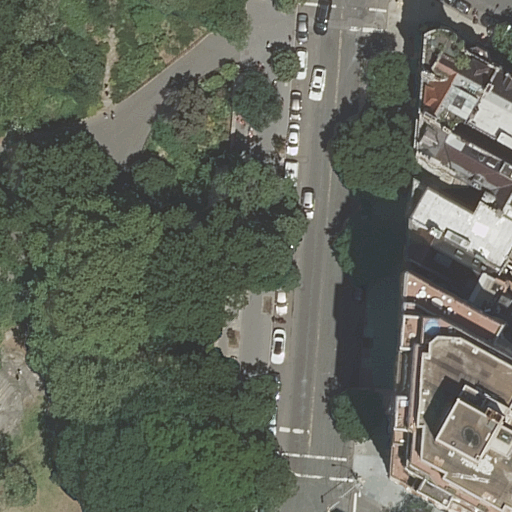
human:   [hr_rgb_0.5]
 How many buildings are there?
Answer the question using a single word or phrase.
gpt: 6

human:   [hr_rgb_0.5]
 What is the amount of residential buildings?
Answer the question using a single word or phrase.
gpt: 6

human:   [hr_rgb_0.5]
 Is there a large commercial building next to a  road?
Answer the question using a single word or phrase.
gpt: no

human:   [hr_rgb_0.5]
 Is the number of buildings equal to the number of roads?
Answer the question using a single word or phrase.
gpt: no

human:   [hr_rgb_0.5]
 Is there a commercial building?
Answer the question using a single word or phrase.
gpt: no

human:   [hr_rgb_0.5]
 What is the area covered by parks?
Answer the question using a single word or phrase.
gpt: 434m2

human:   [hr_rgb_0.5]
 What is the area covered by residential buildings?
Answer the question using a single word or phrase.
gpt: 919m2

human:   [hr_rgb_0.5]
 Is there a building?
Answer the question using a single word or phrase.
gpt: yes

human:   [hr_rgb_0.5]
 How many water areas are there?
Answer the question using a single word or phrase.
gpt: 0

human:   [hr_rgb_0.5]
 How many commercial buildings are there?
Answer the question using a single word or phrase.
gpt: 0

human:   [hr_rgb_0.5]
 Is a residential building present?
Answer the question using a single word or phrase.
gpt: yes

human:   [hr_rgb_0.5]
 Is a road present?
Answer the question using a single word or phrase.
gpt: yes

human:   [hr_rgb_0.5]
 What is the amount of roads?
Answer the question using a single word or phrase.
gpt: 3

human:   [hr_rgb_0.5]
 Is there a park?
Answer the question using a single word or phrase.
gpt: yes

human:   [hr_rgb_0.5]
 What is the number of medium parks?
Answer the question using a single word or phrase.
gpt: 1

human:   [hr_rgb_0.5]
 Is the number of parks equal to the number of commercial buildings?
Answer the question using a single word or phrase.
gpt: no

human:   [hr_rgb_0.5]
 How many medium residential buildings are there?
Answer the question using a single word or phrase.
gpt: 4

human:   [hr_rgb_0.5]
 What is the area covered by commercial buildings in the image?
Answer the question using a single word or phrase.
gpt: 0m2

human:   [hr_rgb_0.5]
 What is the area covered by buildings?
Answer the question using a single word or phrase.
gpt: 919m2

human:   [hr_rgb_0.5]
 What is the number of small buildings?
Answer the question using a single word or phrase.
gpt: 2

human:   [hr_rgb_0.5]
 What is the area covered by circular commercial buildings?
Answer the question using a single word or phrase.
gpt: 0m2

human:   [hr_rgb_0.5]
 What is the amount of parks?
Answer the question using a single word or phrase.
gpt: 1

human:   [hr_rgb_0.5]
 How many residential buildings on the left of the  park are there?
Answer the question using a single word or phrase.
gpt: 6

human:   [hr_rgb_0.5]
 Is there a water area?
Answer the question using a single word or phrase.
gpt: no

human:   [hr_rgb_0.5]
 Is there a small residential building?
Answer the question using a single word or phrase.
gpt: yes

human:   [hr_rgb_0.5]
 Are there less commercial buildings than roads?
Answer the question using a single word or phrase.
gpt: yes

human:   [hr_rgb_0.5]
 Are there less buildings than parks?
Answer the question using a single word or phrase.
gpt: no

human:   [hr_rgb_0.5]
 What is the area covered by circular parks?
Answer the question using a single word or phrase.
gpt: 0m2

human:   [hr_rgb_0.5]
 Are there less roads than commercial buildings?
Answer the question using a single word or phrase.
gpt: no

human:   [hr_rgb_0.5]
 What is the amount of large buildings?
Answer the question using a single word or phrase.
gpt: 0

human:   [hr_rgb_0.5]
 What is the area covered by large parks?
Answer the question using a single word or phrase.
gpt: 0m2

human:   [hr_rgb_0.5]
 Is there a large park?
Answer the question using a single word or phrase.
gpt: no

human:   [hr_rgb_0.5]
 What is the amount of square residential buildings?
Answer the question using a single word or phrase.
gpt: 0

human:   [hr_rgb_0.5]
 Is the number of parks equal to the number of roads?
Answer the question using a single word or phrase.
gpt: no

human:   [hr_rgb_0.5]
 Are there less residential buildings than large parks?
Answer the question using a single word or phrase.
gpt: no

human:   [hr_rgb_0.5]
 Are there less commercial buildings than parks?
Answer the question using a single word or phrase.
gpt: yes

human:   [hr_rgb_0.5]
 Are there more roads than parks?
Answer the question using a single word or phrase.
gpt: yes

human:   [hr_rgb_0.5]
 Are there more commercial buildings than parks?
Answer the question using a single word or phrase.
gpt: no

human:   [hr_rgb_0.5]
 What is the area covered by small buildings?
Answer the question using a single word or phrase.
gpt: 119m2

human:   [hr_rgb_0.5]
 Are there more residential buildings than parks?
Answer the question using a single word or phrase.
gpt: yes

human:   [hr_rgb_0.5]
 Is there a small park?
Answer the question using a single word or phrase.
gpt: no

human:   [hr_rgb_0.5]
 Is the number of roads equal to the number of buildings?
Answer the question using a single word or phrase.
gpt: no

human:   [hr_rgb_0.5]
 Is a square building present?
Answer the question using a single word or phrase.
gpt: no

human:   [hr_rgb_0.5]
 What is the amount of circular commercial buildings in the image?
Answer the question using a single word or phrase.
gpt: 0

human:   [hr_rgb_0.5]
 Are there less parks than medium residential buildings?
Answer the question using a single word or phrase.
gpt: yes

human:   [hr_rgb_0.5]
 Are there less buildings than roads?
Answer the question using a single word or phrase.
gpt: no

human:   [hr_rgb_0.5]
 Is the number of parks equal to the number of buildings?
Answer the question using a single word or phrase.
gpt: no

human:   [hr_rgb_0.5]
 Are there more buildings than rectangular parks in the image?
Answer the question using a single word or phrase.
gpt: yes

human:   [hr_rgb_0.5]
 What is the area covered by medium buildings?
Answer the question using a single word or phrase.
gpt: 799m2

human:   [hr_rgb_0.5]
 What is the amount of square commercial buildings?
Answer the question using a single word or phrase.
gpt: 0

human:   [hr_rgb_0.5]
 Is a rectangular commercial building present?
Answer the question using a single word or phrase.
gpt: no

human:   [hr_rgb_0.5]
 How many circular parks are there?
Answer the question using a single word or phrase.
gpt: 0

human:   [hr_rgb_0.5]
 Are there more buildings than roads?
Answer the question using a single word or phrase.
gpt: yes

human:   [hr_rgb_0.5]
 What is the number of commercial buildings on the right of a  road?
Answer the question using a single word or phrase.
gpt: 0

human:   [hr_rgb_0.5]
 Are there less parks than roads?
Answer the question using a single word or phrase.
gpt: yes

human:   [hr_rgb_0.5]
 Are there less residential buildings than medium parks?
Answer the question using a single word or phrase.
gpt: no

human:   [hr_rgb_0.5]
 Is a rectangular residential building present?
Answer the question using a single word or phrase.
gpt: yes

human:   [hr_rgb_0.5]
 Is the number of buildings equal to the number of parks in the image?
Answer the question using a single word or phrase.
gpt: no

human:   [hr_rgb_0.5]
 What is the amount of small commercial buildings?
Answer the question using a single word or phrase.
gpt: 0

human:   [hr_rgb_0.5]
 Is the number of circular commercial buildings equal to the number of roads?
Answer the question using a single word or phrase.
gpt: no

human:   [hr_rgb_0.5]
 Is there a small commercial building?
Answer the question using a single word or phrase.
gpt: no

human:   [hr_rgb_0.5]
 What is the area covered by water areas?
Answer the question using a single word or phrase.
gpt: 0m2

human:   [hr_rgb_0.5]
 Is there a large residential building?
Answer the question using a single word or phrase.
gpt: no

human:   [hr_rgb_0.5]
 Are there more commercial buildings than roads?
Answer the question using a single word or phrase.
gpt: no